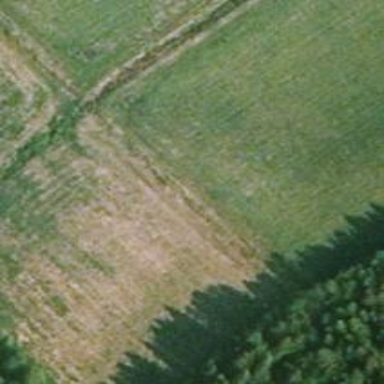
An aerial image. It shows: Path.